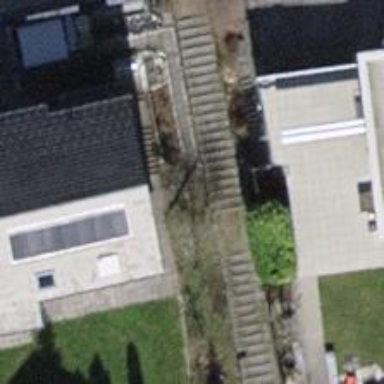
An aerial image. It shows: Road with steps.